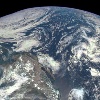
Label: cloud